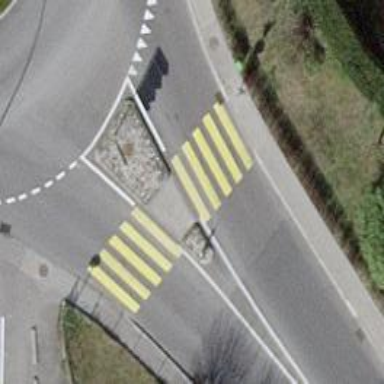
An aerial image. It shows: Uncontrolled road crossing.